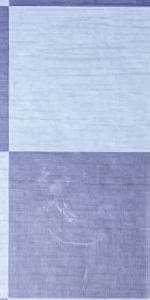
Label: Empty